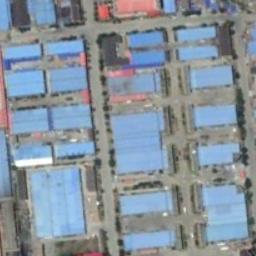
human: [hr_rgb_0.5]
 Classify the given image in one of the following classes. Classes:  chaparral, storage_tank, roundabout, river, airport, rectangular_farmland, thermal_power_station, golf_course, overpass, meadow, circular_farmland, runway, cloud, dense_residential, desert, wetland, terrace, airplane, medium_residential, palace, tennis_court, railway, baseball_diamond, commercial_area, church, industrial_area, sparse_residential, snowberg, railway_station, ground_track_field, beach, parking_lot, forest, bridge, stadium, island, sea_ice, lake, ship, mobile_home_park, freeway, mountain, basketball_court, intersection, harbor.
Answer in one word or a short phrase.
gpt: industrial_area